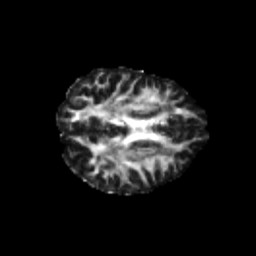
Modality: FA
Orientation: axial
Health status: healthy
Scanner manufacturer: philips
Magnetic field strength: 3 T
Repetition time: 6.964 s
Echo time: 0.092 s